RGB frame:
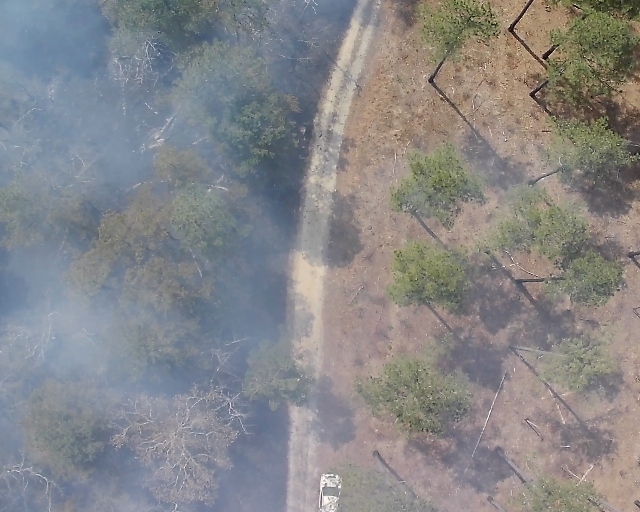
Thermal frame:
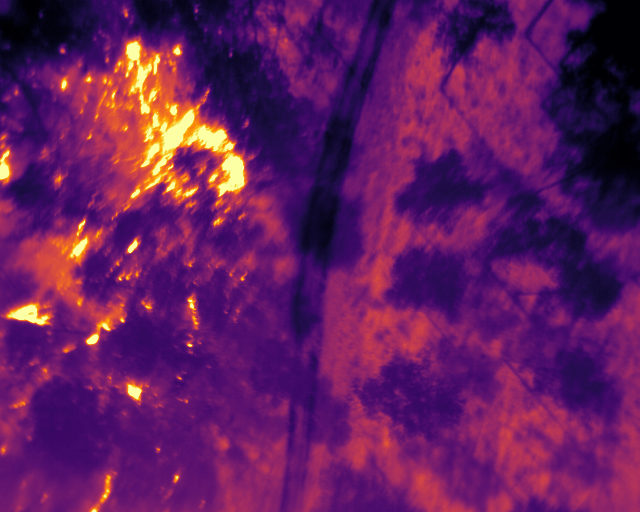
Captured: 2026-02-26 03:40:08
Pixels at or above 80 °C: 3873 (fraction of frame: 0.01182)